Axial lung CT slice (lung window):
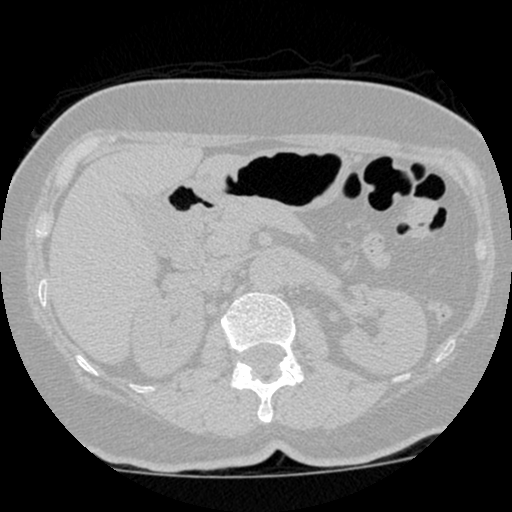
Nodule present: no